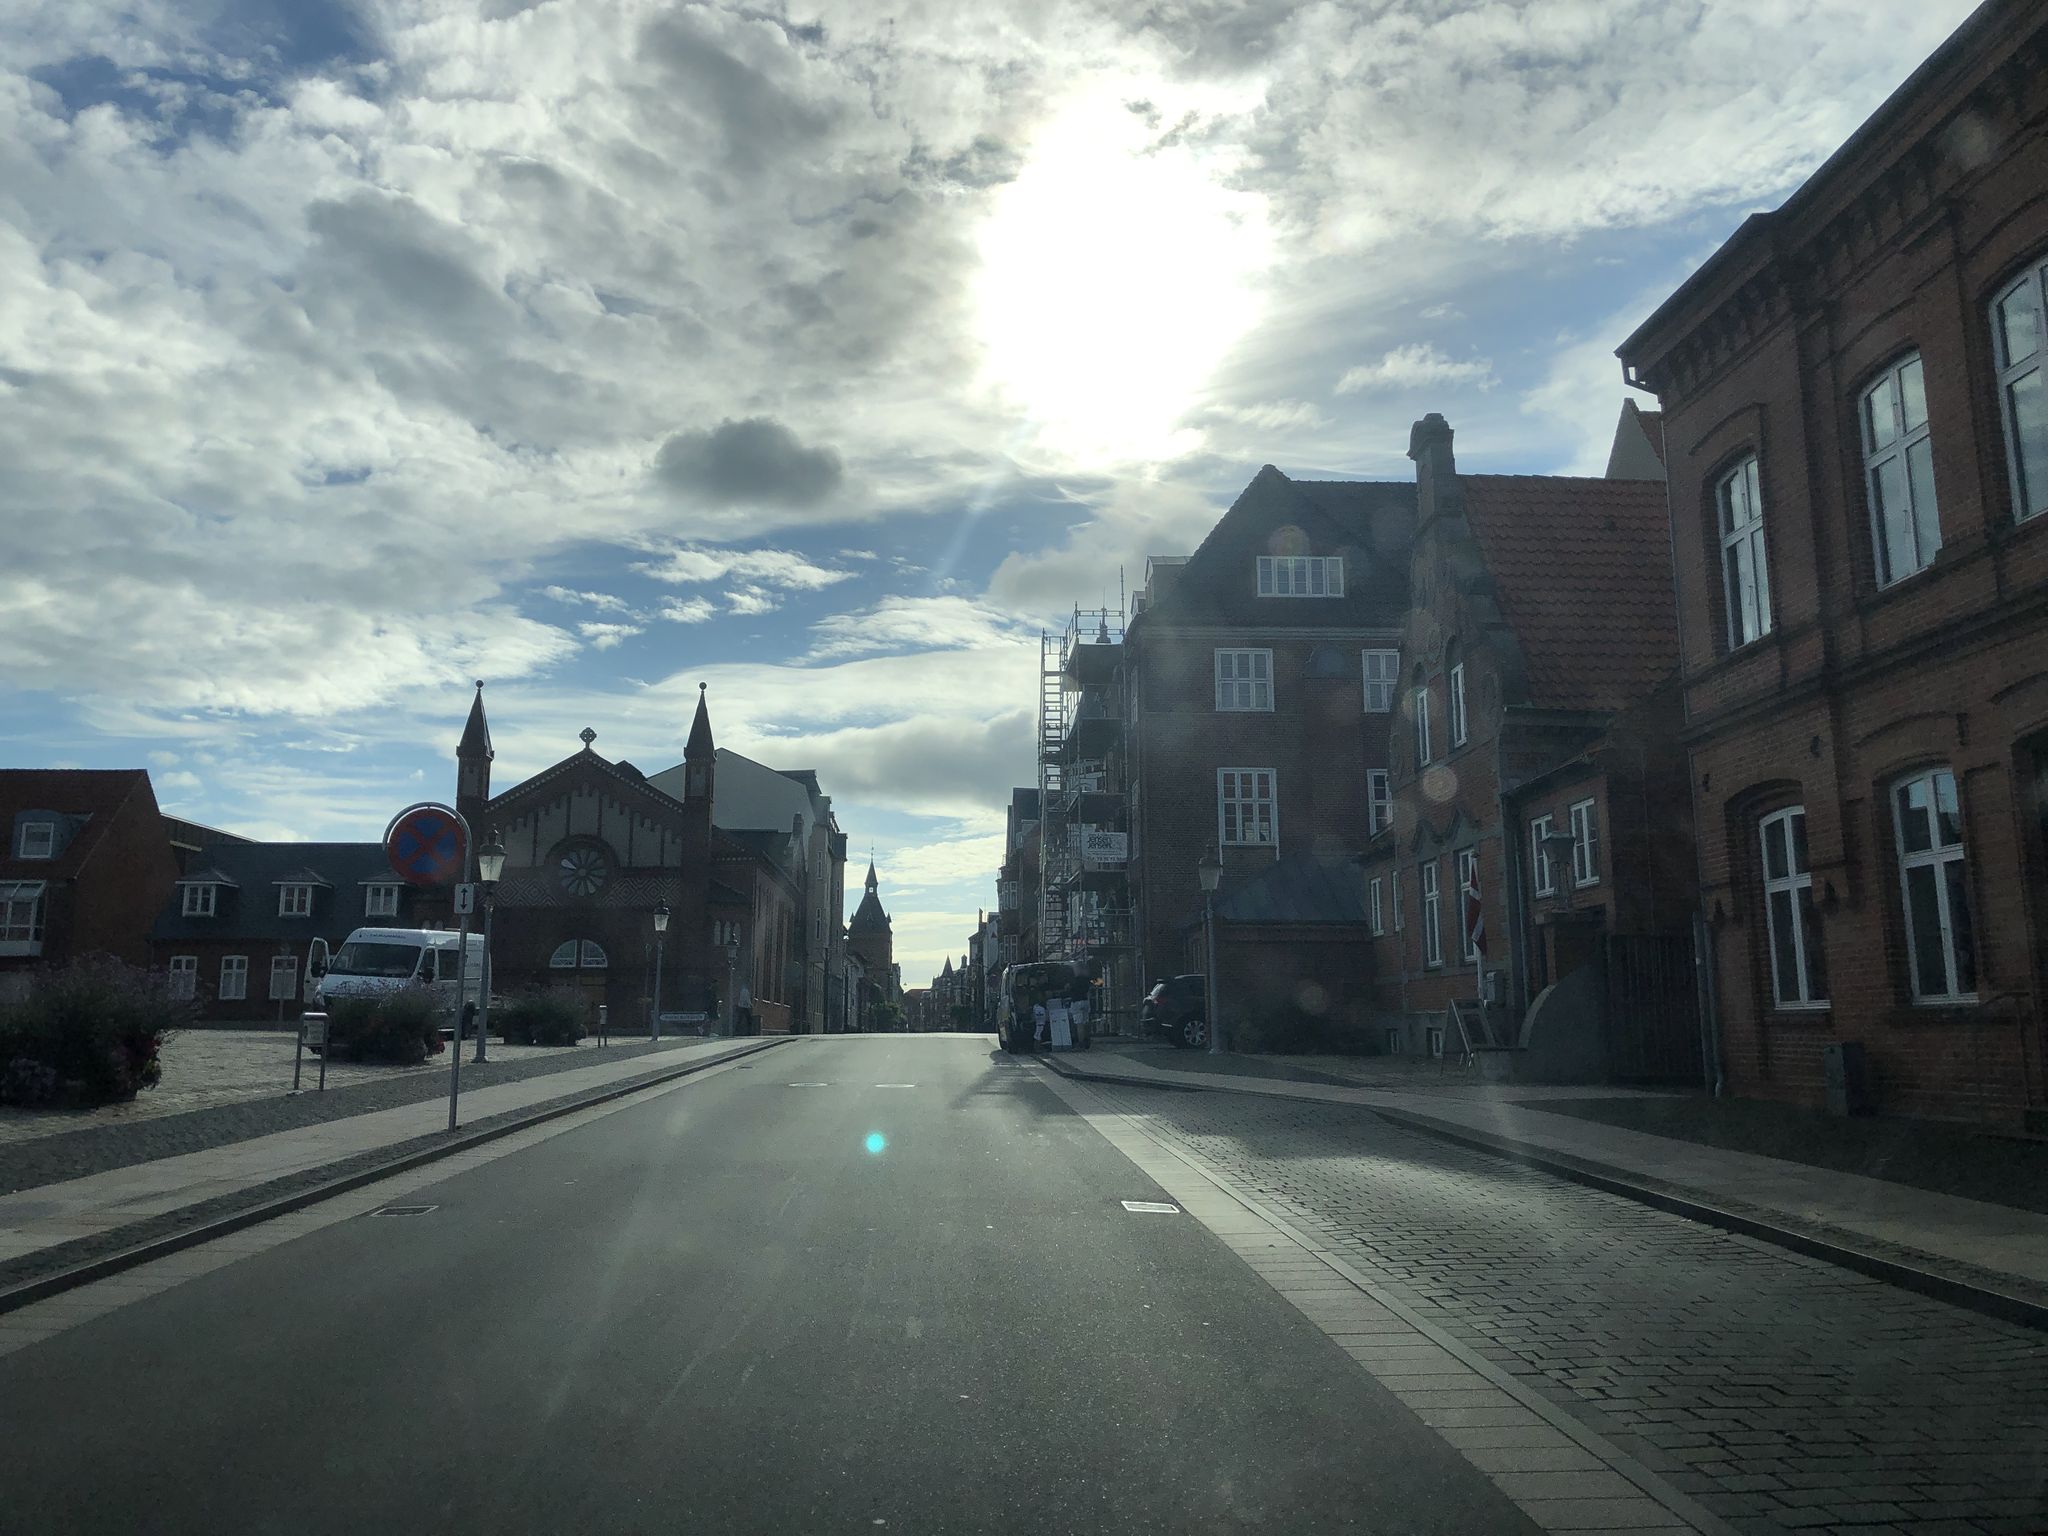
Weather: cloudy
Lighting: day
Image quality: good
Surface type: driving surface
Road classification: footway
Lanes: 2
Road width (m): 1.0
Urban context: dense urban cluster
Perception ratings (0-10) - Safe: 4.77, Lively: 6.01, Beautiful: 8.05, Boring: 3.07, Depressing: 2.25, Wealthy: 6.29